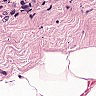
Metastatic tissue present: no